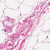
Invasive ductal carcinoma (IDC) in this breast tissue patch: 0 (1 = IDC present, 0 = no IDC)